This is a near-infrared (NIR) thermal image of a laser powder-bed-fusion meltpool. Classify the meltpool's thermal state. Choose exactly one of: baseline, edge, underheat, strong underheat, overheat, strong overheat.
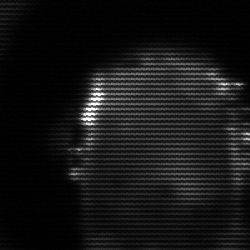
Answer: baseline